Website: macys
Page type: account-selection
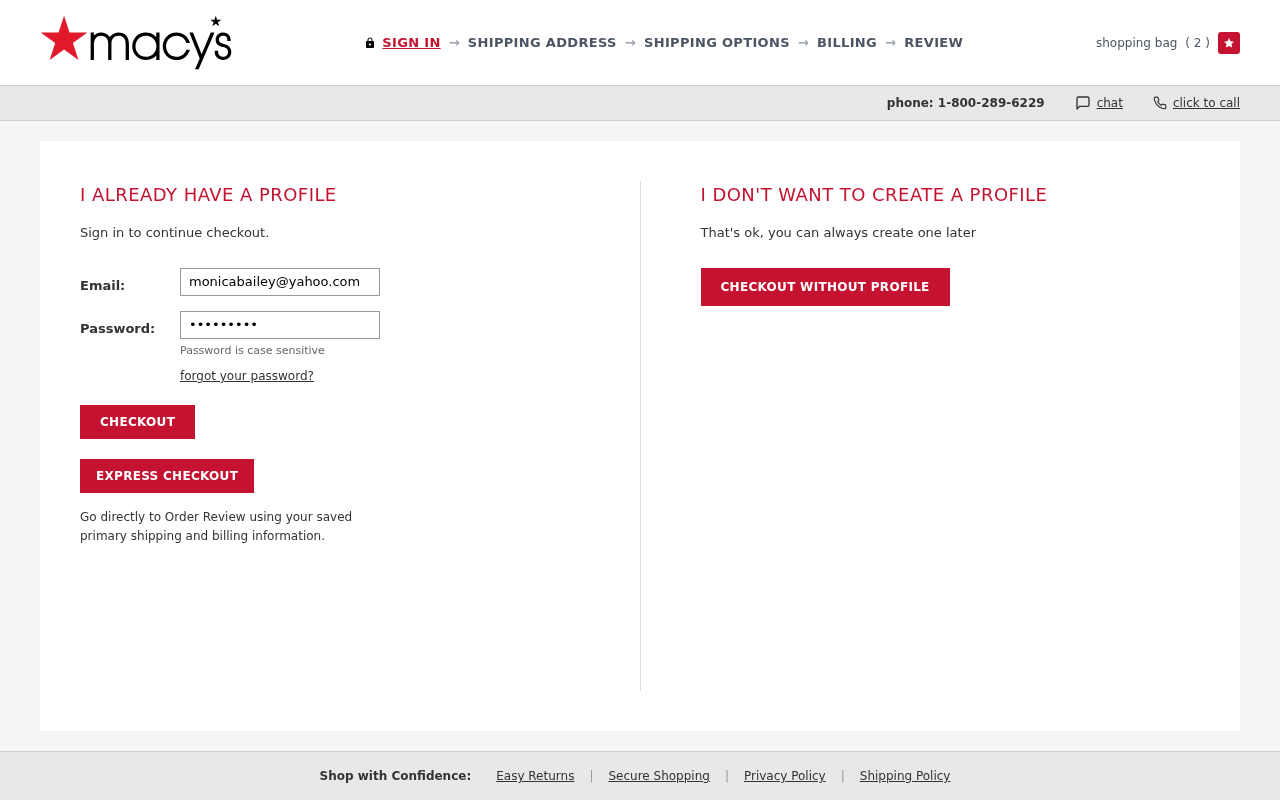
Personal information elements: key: PII_EMAIL
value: monicabailey@yahoo.com
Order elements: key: ORDER_NUM_ITEMS
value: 2